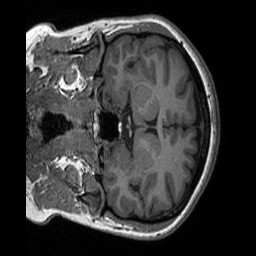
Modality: T1w
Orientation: coronal
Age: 35
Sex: female